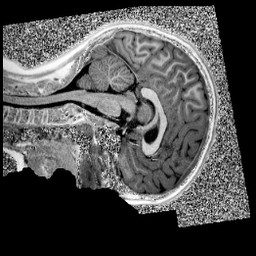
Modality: UNIT1
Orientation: sagittal
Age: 12
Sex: male
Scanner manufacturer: siemens
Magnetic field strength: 3 T
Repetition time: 4 s
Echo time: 0.00299 s